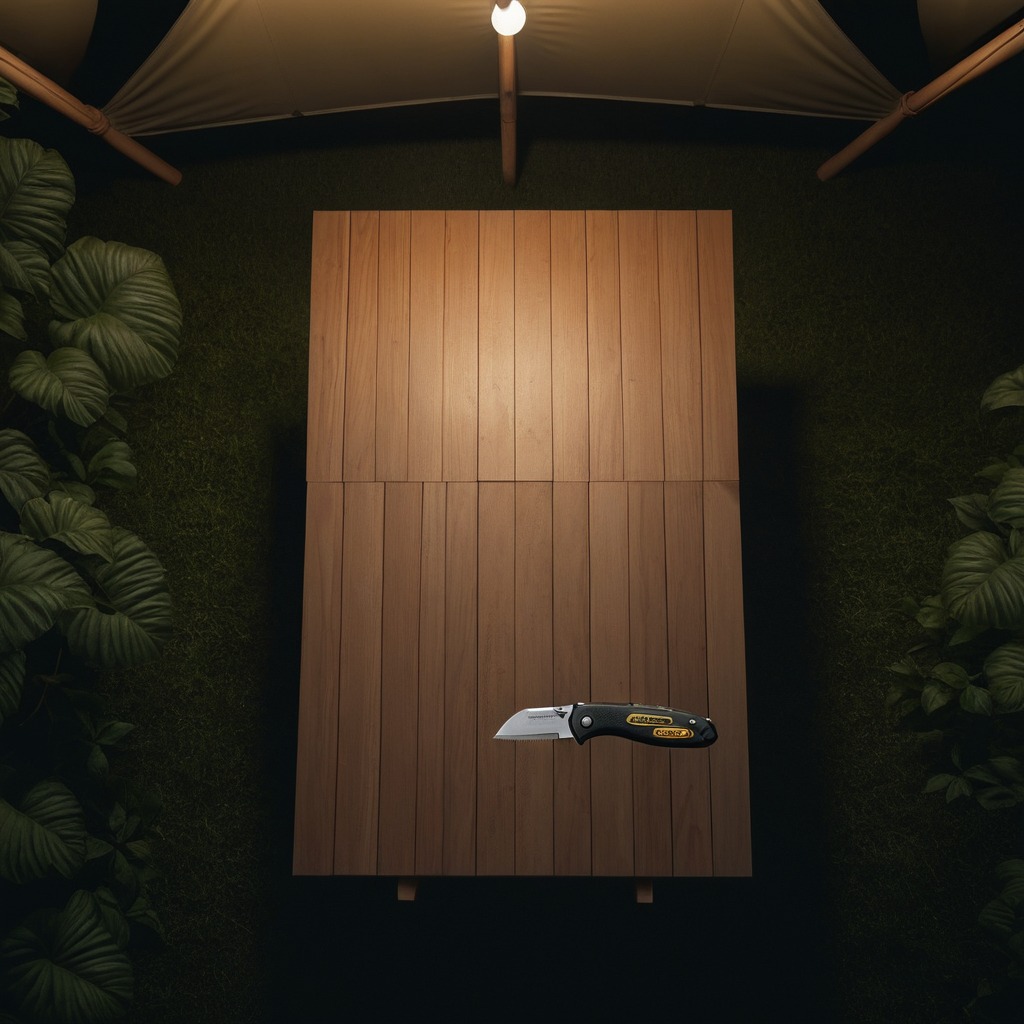
A utility knife is lying on a wooden table inside a jungle field workshop tent at night dim ambient light soft shadows worn but